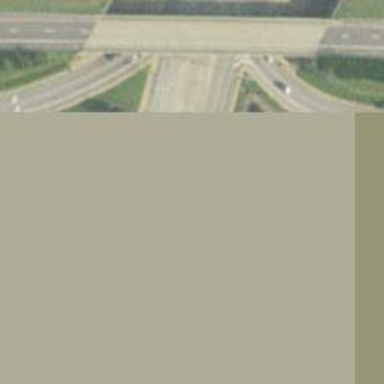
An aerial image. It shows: Primary link highway with asphalt surface.